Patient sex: F
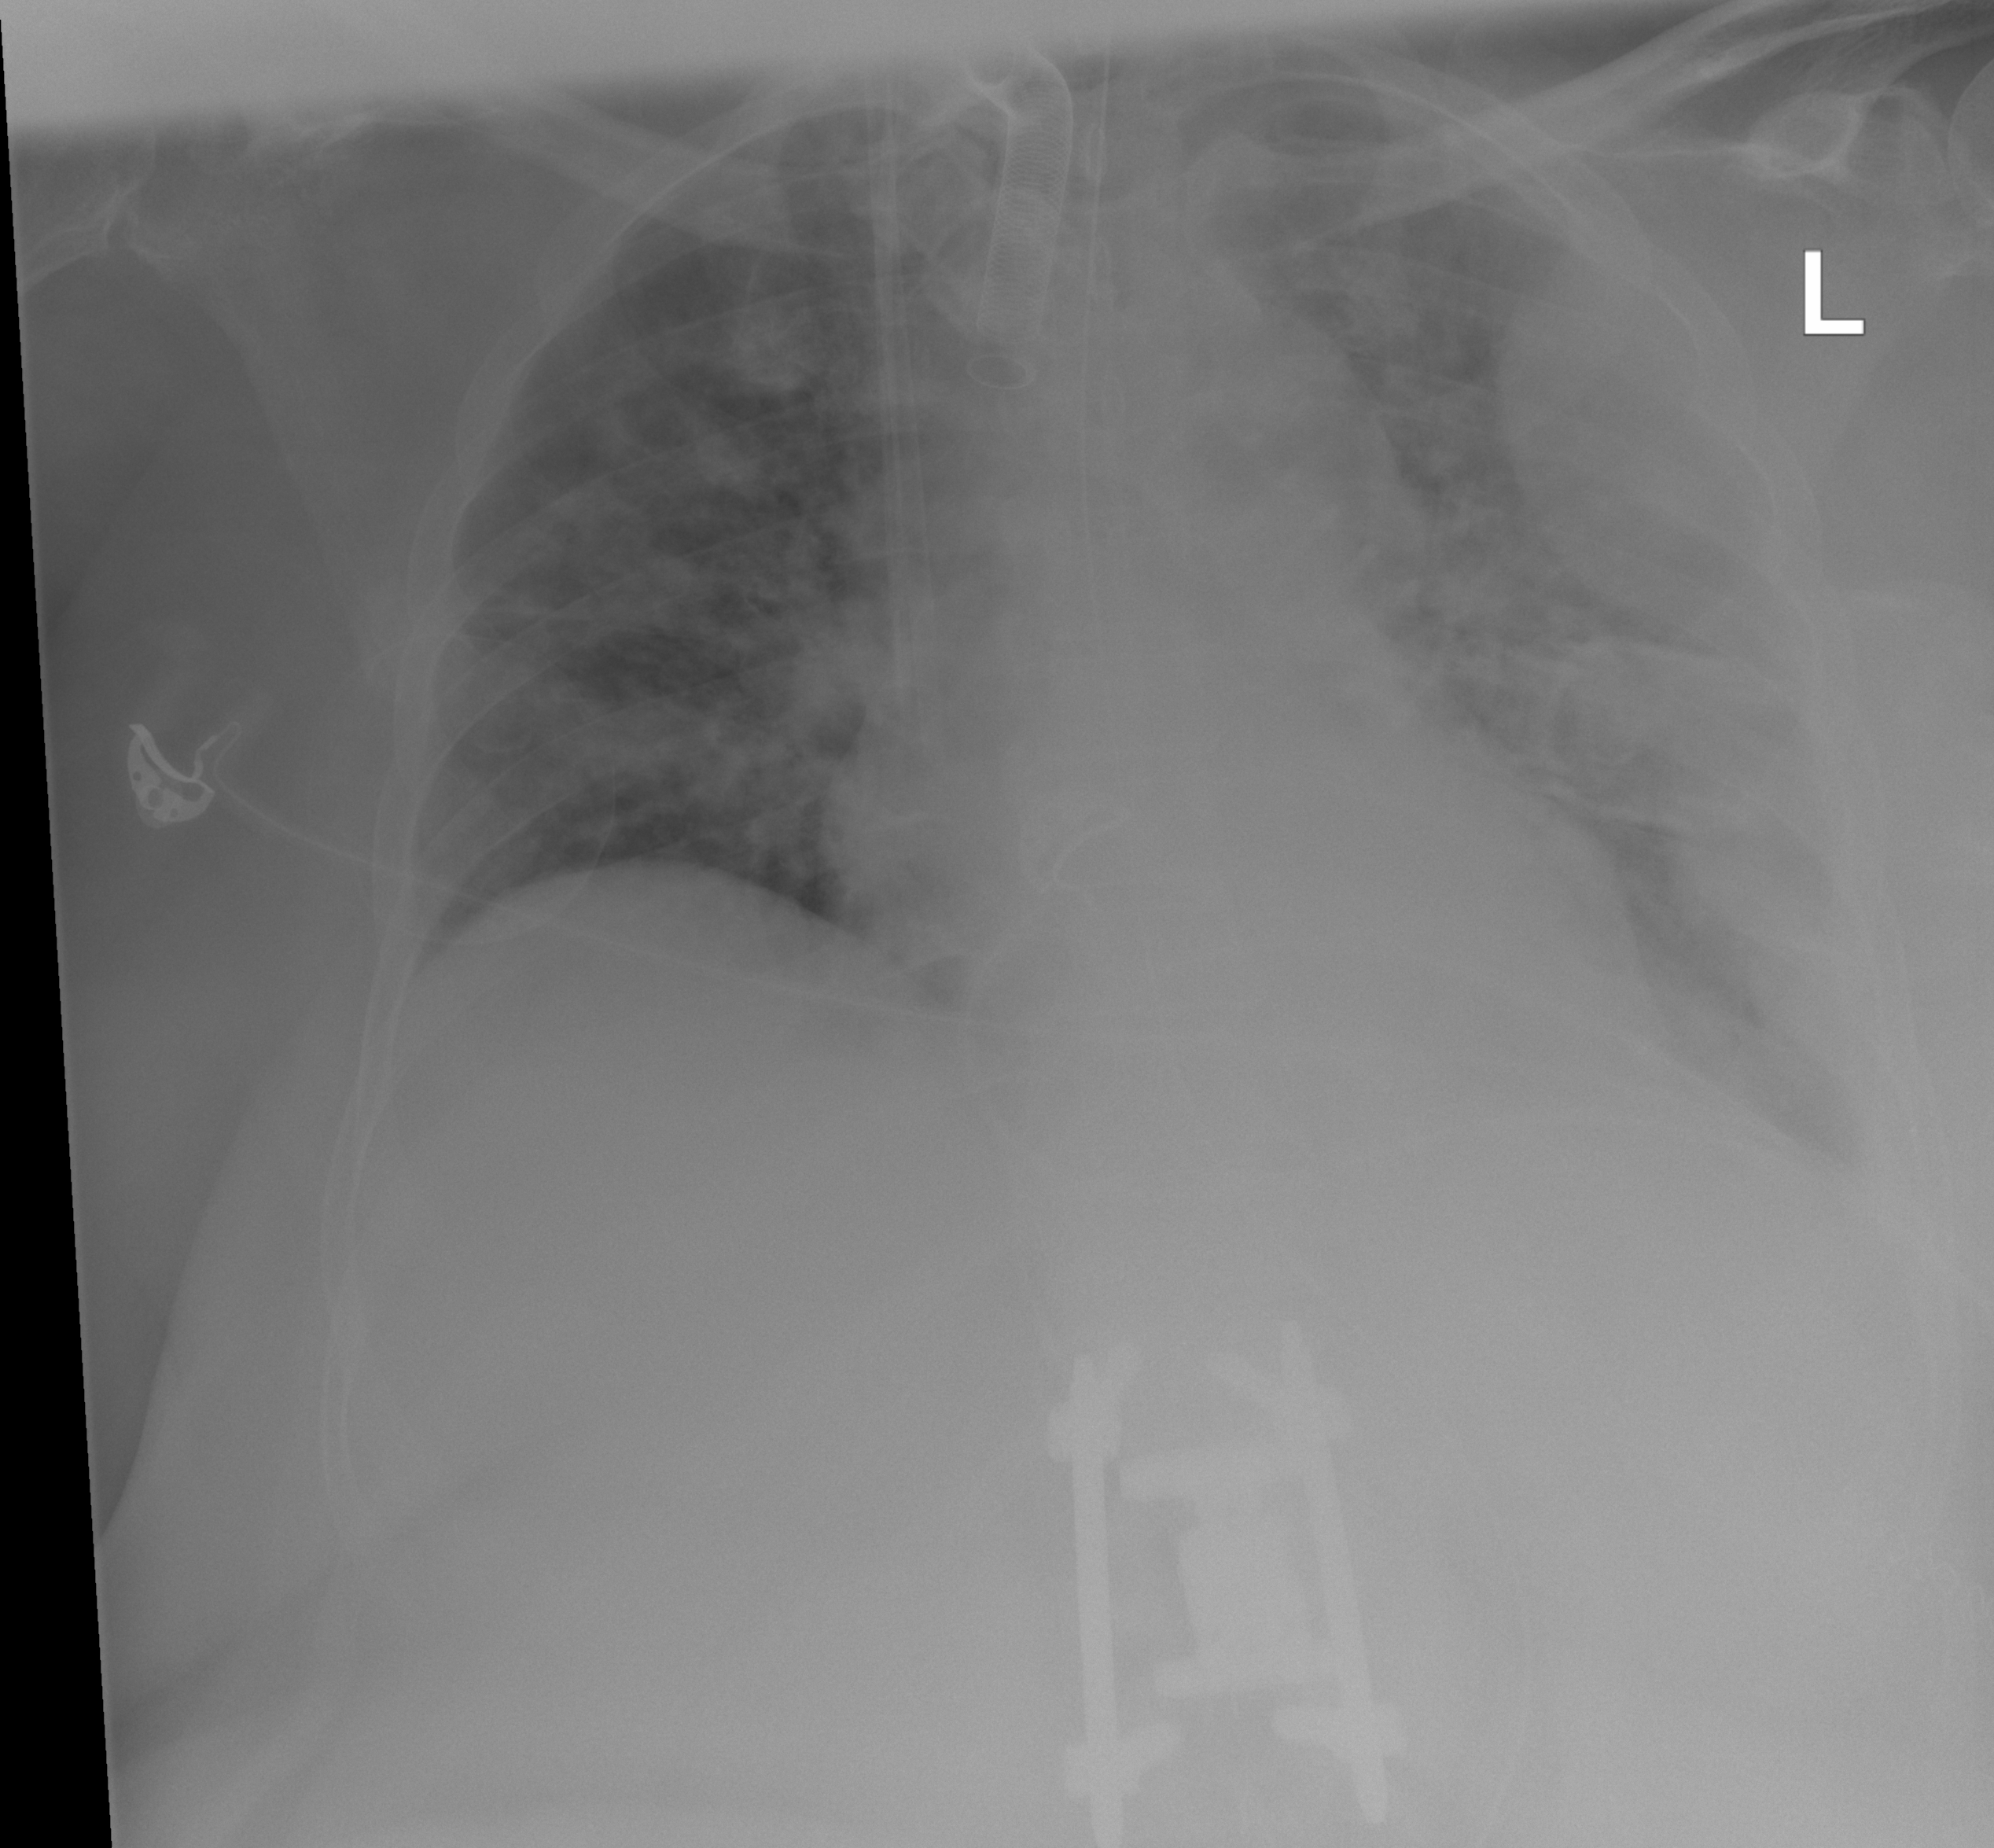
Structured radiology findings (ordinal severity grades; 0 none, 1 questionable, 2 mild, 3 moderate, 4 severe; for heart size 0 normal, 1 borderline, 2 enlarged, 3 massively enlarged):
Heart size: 1
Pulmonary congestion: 2
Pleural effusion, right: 0
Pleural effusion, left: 3
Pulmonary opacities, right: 3
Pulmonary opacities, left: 2
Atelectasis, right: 2
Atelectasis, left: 2